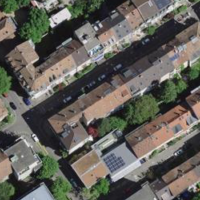
EUNIS habitat code: 54
Species observed at this site:
Chelidonium majus
Humulus lupulus